Question: It seems like modifications to a particular 'PHAsset' photo keep a version of the original around somehow, in order to be able to do this:

1. Is this documented (from a programming standpoint) somewhere?
2. Can the original asset ever be overwritten?
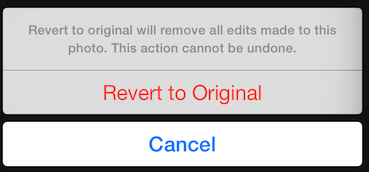
Answer: The 'PHImageManager: requestImageForAsset:' <URL> gives some detail of what's going on here.
It seems like you can never overwrite the original image data (the asset is technically just metadata) as you can specify 'PHImageRequestOptions' for an image request which include a 'version' of 'PHImageRequestOptionsVersionOriginal'. From the 'PHImageRequestOptions' <URL>:
> Request the original, highest-fidelity version of the image asset.The resulting image is originally captured or imported version of the asset, regardless of any edits made.